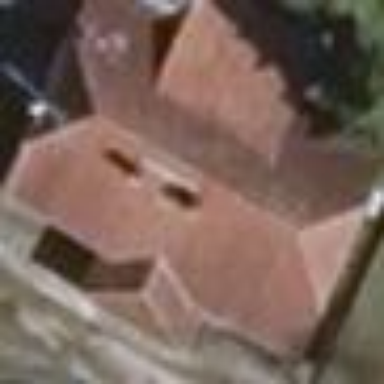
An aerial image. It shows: House with flat red roof. It has different building parts.